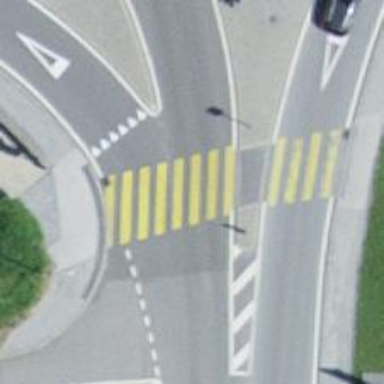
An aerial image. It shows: Uncontrolled zebra crossing with central island.